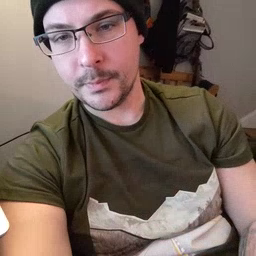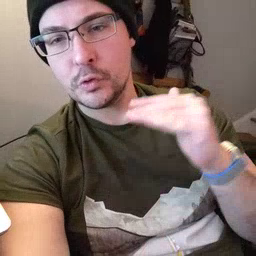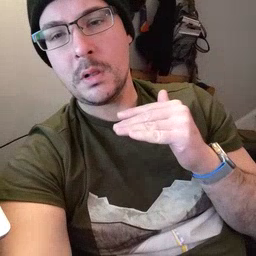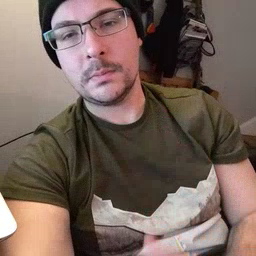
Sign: child